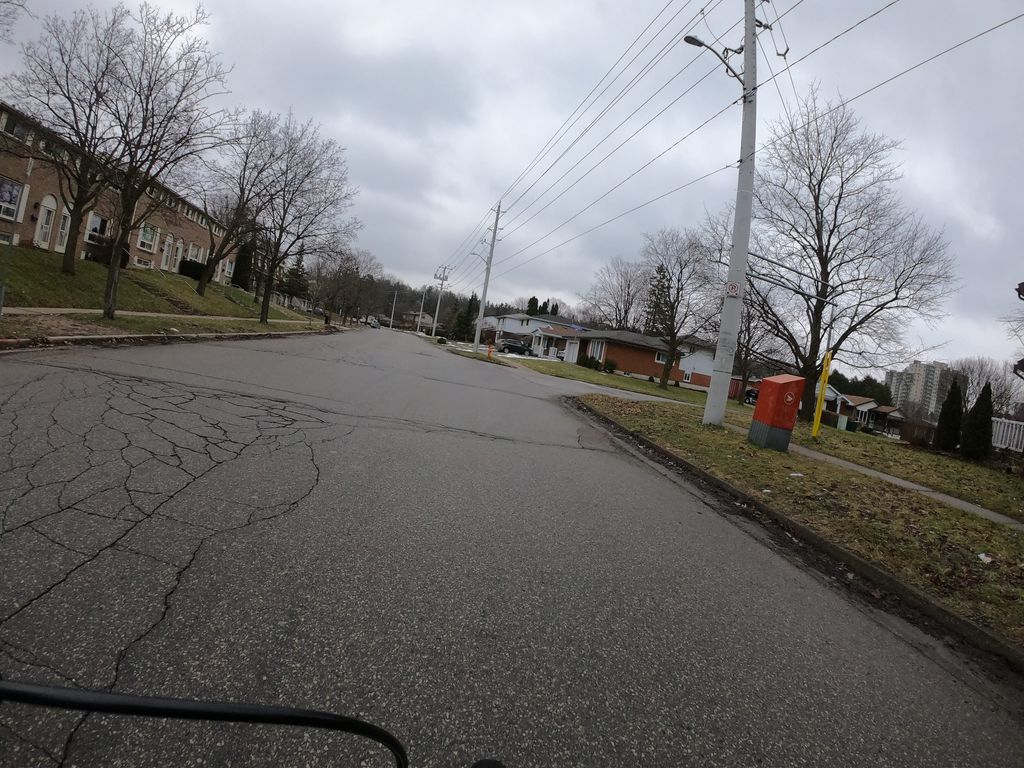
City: kitchener-waterloo